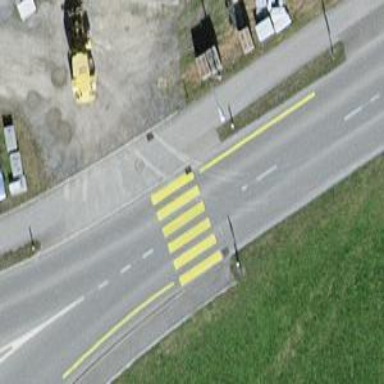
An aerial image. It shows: Zebra crossing on the road.